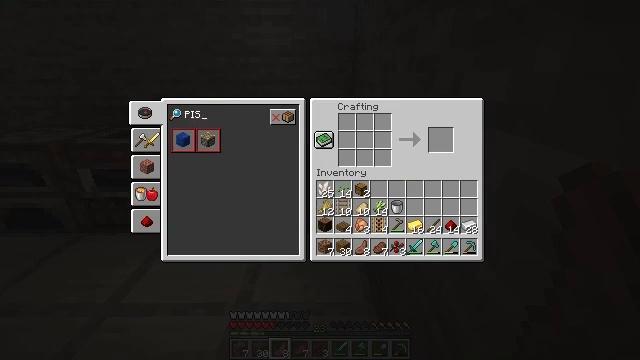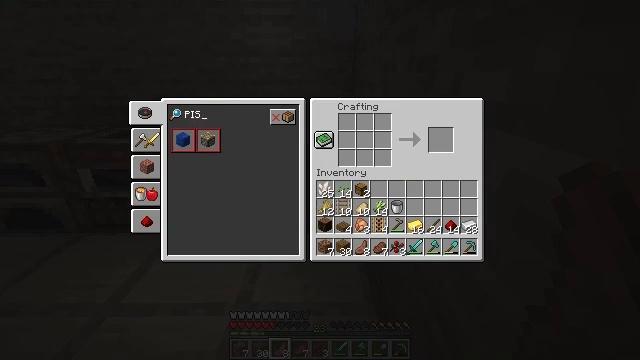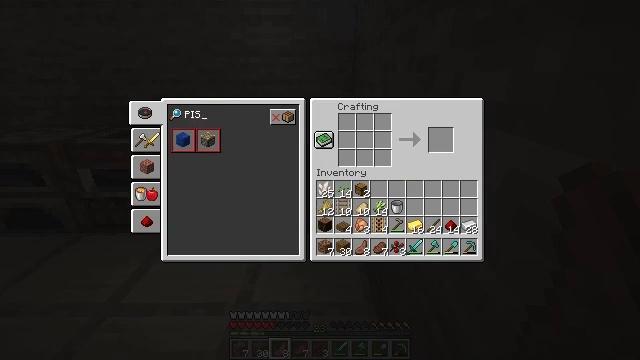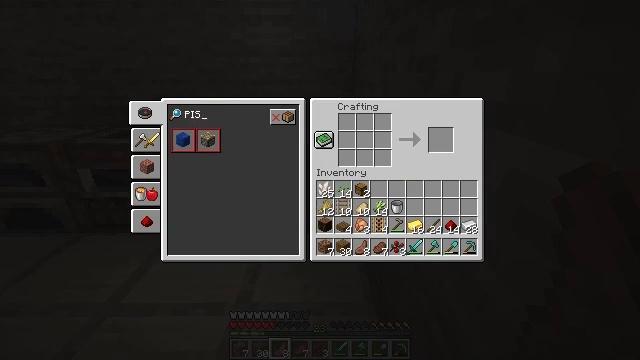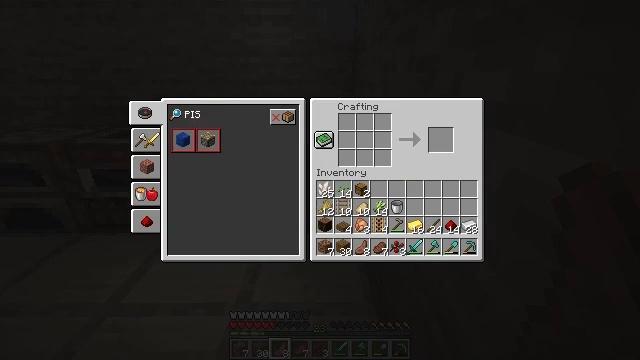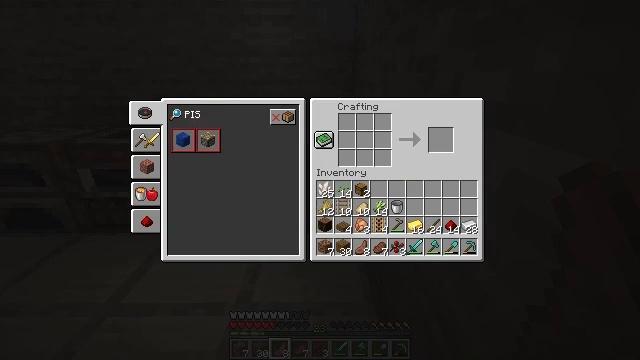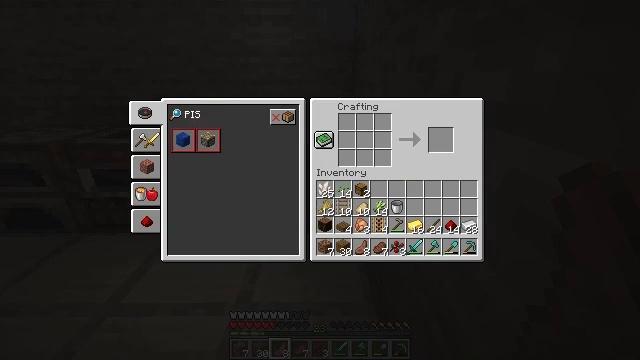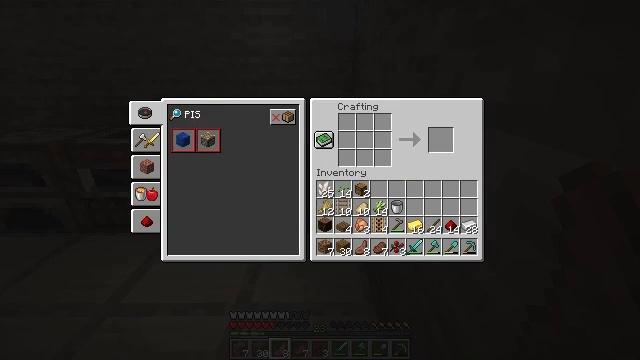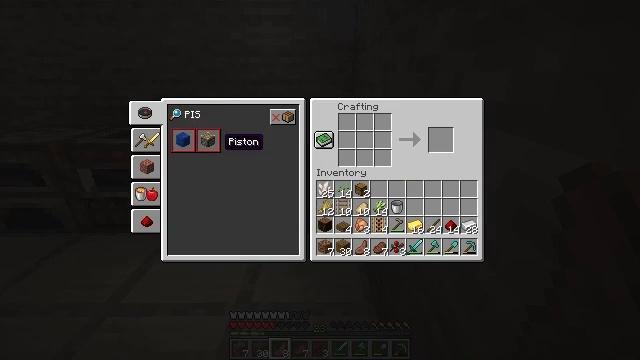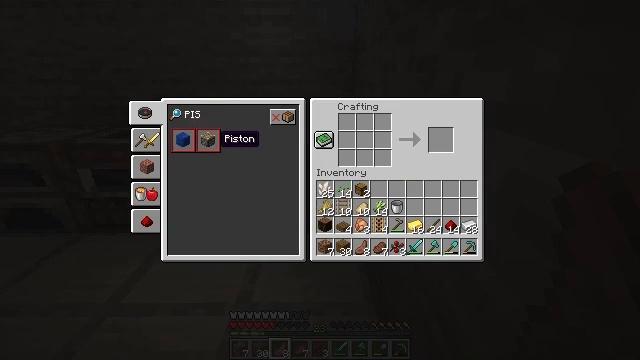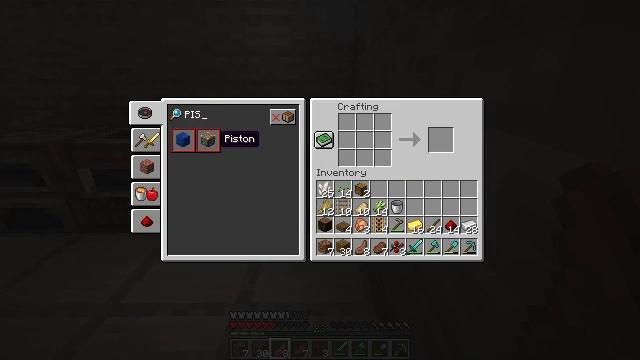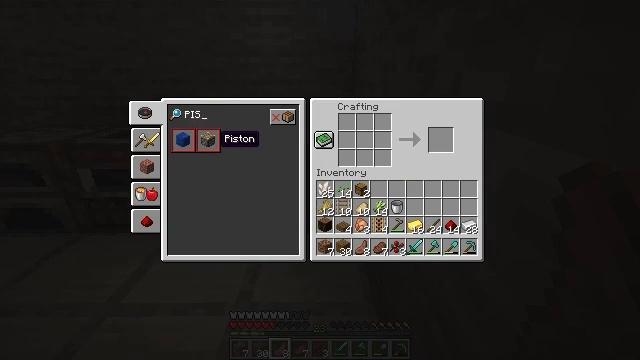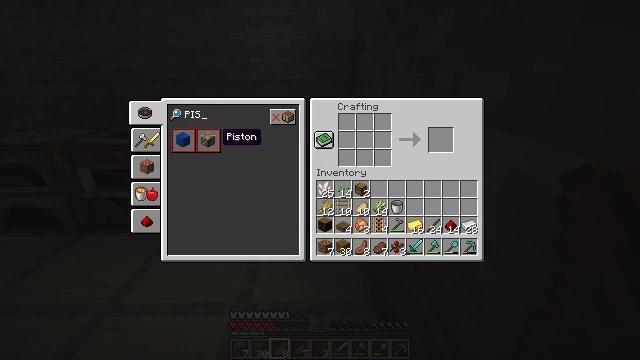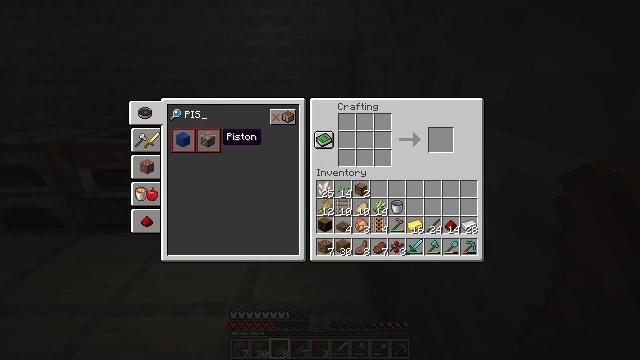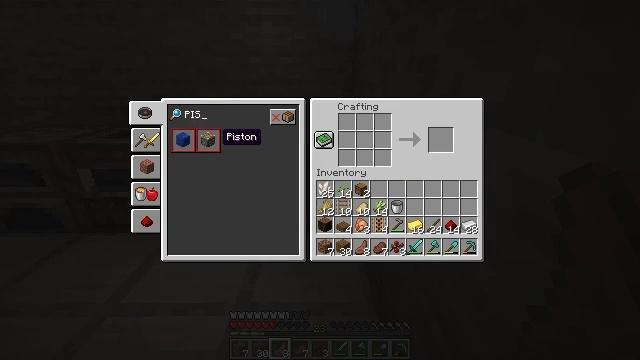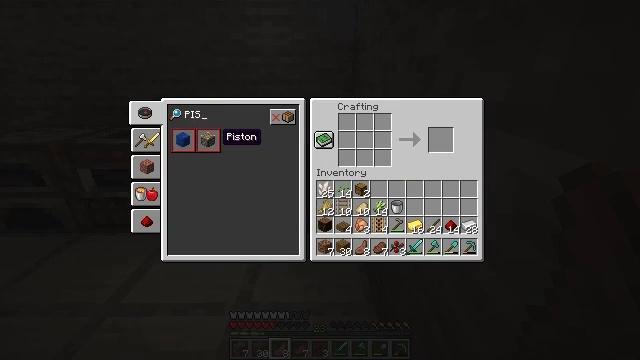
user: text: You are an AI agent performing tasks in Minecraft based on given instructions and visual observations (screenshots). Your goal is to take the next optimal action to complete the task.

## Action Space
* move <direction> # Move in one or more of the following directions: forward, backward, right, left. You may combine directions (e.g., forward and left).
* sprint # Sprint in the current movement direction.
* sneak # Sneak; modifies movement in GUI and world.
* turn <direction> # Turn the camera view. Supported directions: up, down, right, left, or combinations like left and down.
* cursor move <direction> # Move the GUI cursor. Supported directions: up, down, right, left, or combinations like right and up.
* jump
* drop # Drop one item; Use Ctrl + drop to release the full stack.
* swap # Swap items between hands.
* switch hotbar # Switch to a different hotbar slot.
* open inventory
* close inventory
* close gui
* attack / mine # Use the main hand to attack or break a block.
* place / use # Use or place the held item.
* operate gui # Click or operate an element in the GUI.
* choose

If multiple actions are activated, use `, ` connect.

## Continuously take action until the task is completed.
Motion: motion action
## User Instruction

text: Use iron, redstone, wood, and cobblestone to craft a piston.
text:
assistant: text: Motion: no_op
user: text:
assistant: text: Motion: turn right
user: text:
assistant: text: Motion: turn right
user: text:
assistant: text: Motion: turn down
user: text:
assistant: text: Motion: turn down
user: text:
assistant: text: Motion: no_op
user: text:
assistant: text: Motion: turn left
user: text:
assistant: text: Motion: turn left
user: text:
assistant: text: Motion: no_op
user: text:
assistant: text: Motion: no_op
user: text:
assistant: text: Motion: no_op
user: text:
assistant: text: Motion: no_op
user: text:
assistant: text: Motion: attack / mine
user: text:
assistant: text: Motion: attack / mine
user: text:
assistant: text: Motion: attack / mine
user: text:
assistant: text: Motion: no_op
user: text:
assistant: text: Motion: no_op
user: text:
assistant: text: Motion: no_op
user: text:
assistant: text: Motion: no_op
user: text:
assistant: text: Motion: turn right and down
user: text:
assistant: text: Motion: turn right and down
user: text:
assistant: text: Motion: turn right
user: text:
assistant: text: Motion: turn right
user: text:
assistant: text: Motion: turn right
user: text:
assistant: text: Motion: turn right
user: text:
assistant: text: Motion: turn right
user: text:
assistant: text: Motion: turn right
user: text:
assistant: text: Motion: no_op
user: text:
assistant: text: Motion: no_op
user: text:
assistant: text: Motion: no_op